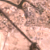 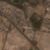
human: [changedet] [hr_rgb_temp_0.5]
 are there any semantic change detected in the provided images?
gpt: A small green area was created on the right of the street.